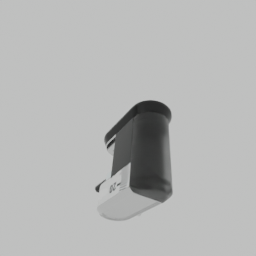
Label: appliances